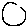
Label: moon